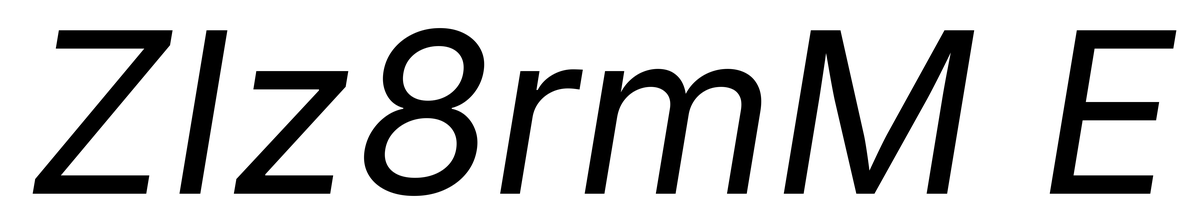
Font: Inter-Italic_Italic